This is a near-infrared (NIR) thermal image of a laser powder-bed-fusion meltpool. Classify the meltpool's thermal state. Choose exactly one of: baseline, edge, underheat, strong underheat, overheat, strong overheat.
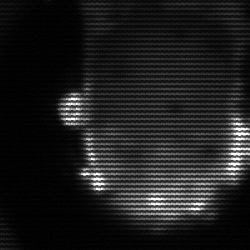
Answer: baseline